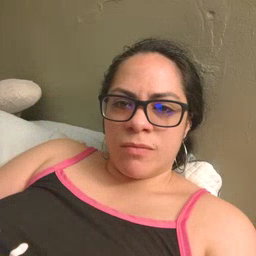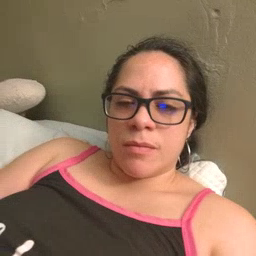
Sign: yucky